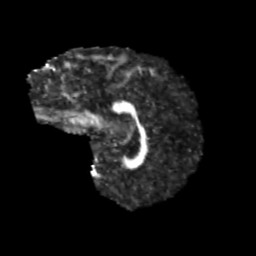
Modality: FA
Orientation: sagittal
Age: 9
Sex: male
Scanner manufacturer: siemens
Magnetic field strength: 3 T
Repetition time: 3.8 s
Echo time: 0.07 s